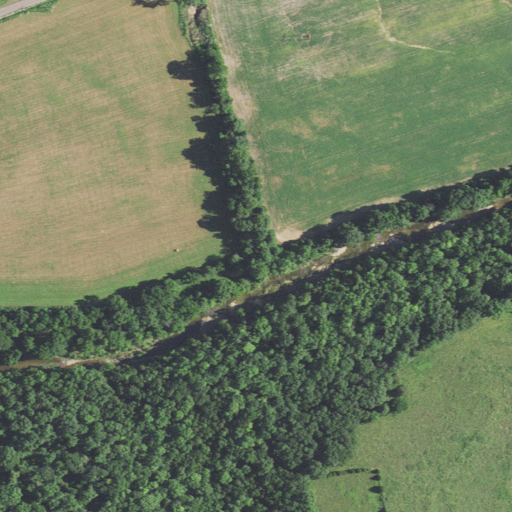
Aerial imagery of valley in Missouri named Herzog Hollow containing deciduous forest, cultivated crops, pasture, mixed forest, open development, and low intensity development